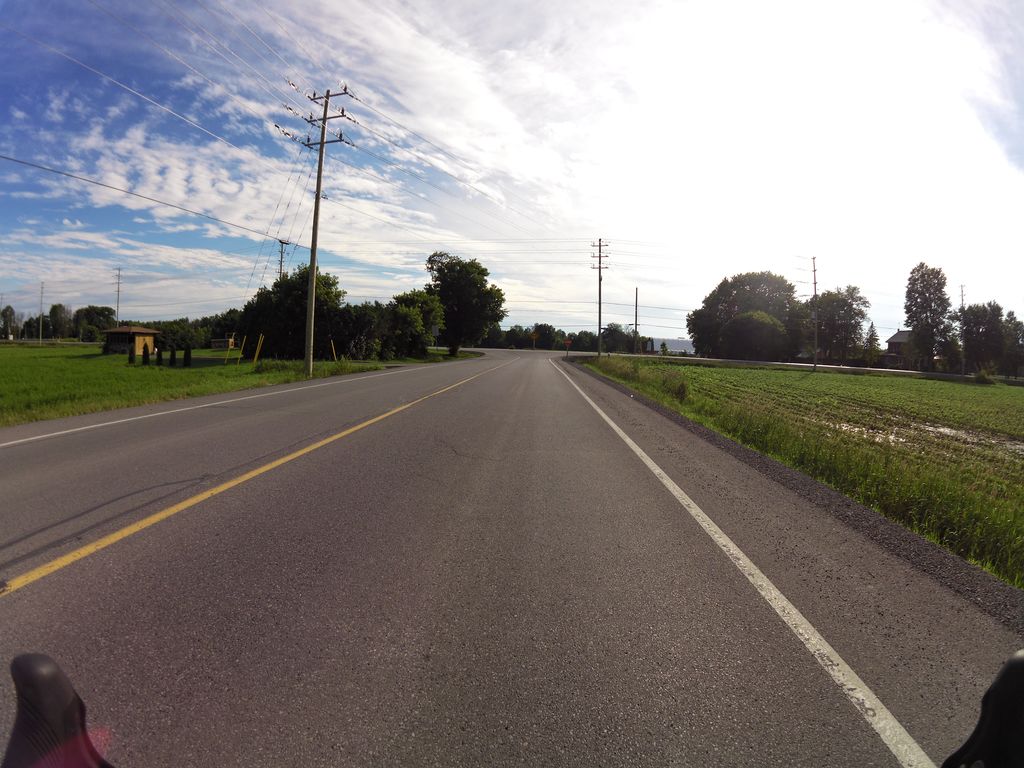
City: ottawa-gatineau